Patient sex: F
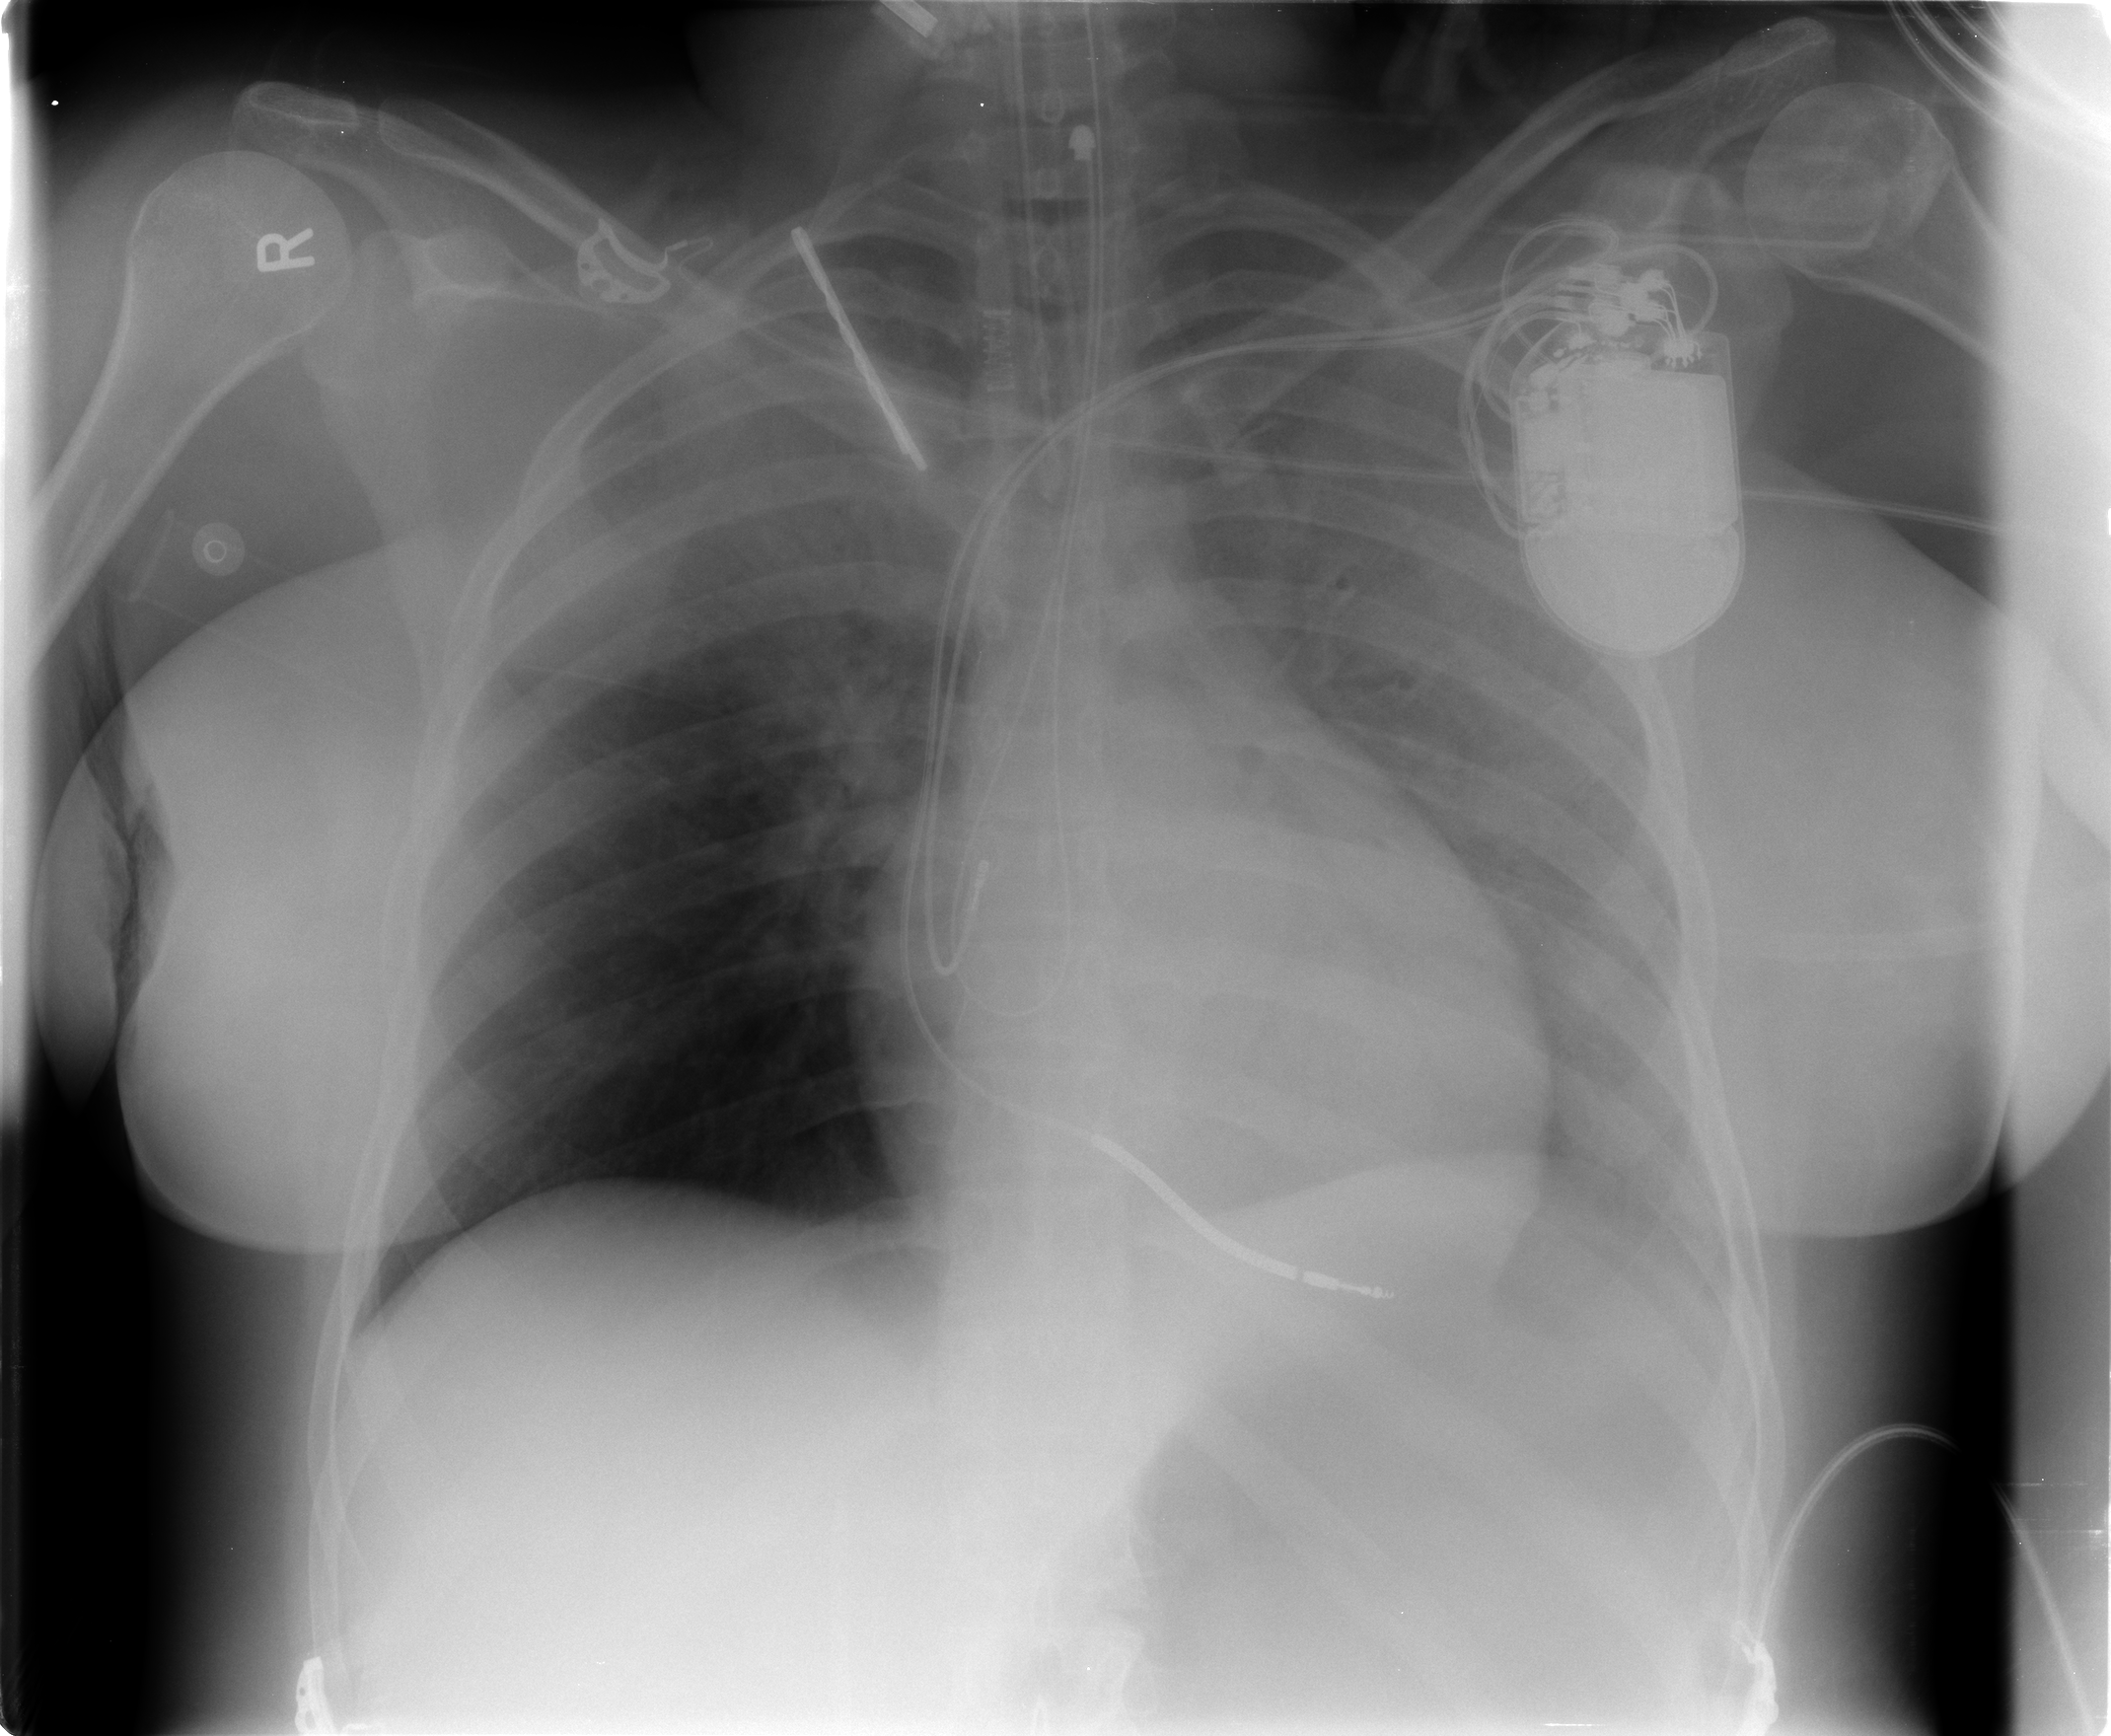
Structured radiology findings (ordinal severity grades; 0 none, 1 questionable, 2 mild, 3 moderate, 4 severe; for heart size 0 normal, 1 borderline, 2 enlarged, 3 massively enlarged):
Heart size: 0
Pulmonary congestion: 2
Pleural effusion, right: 0
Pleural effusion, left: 1
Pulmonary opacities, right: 3
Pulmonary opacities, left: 3
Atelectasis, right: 2
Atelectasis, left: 2